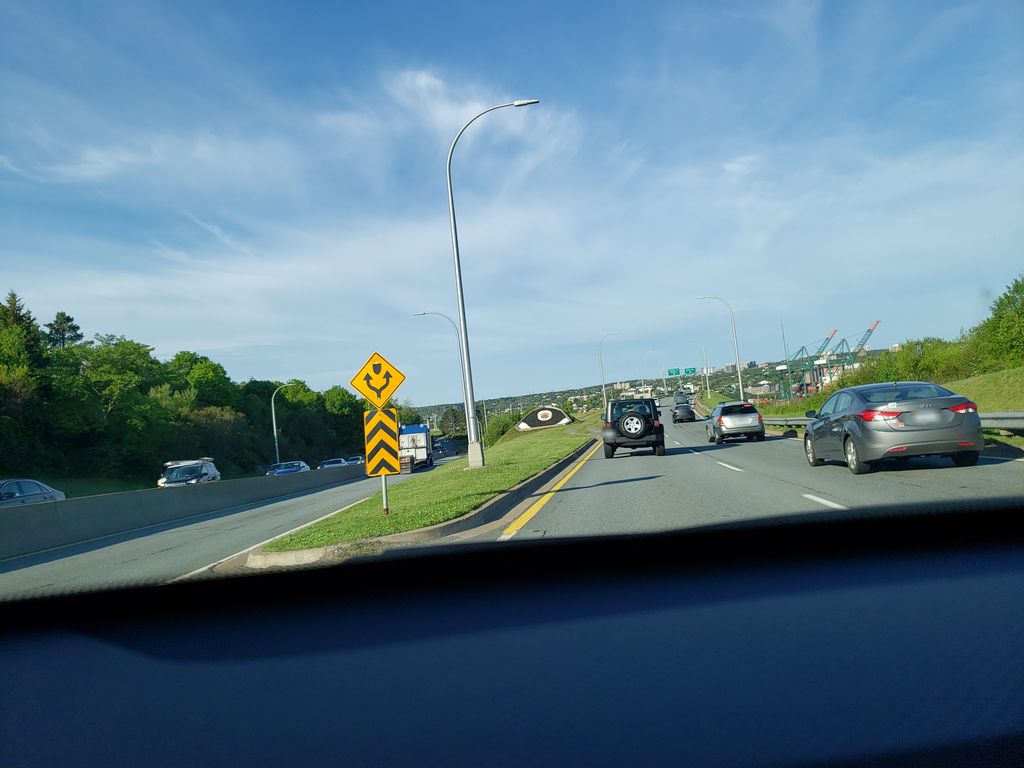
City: halifax